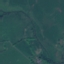
Label: Pasture